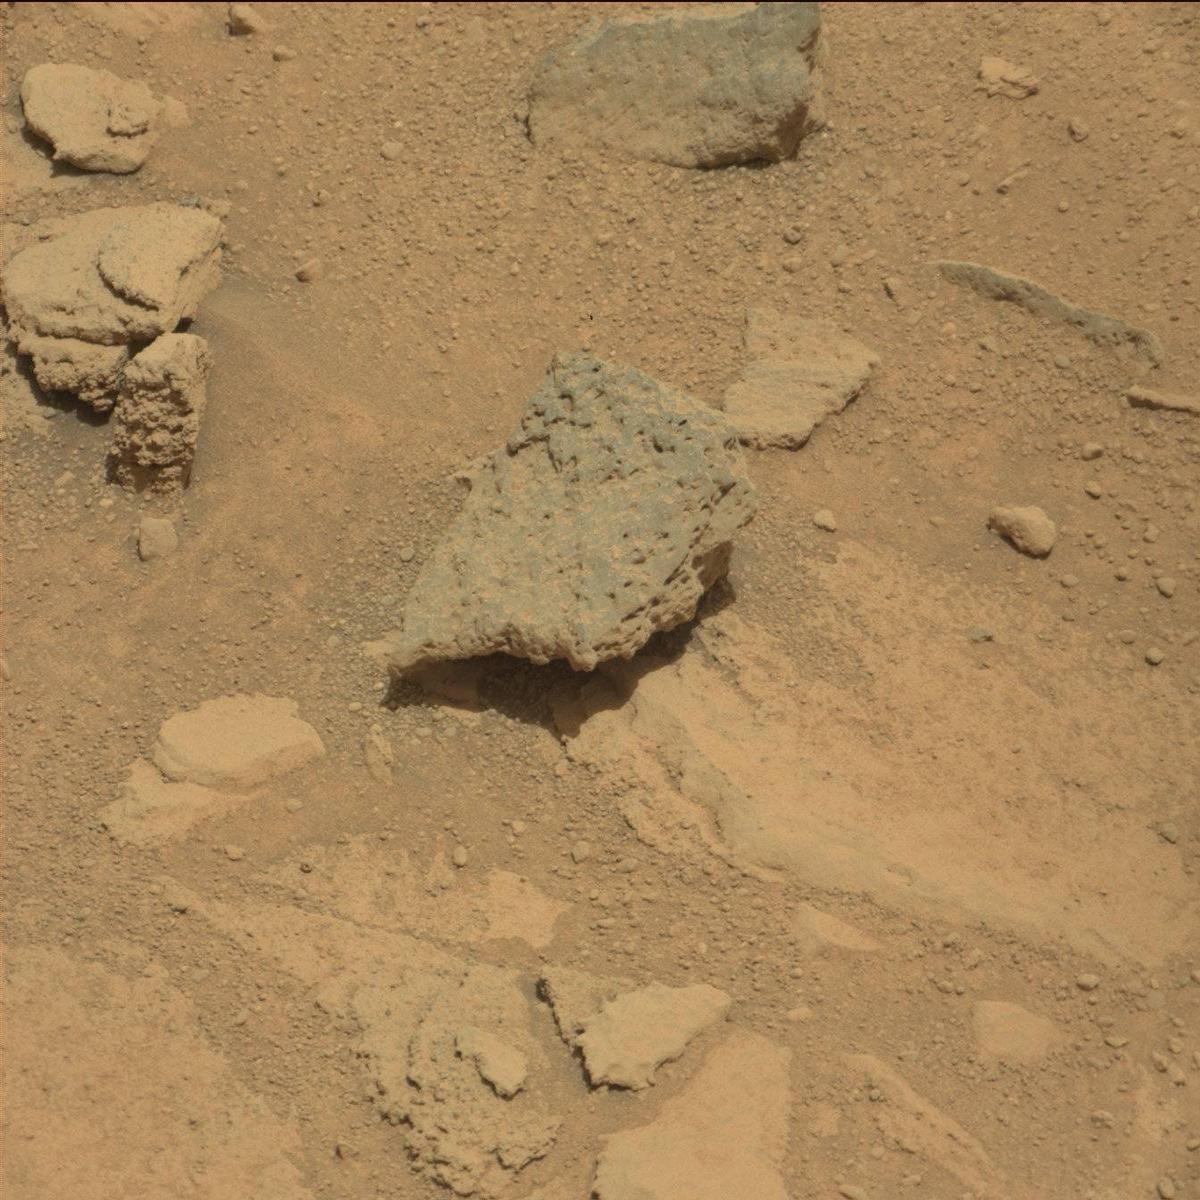
Terrain classes present: Bedrock, Rock, Sand / Soil